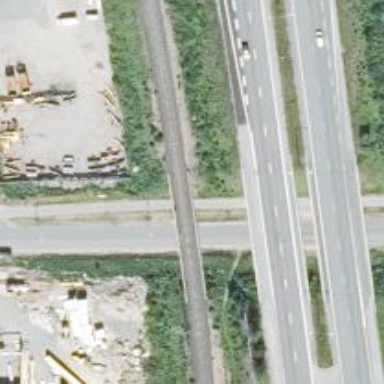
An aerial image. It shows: Bridge over railway with continuous electrified contact line.